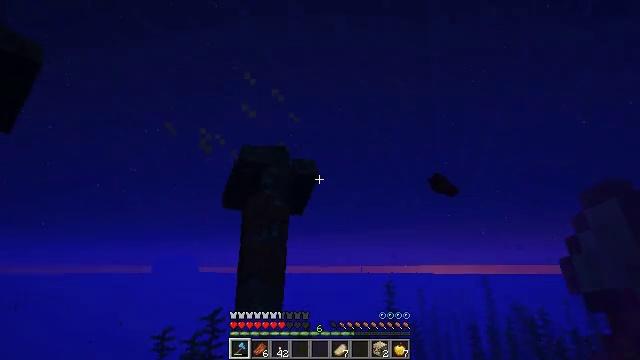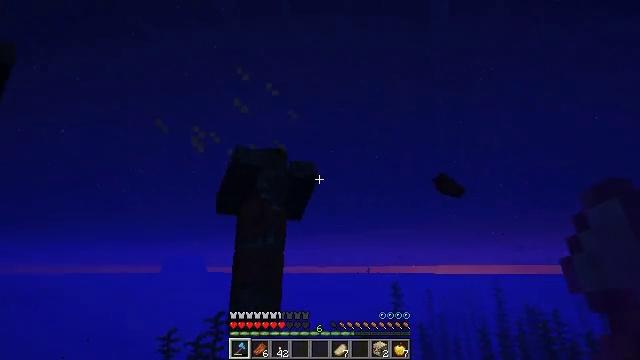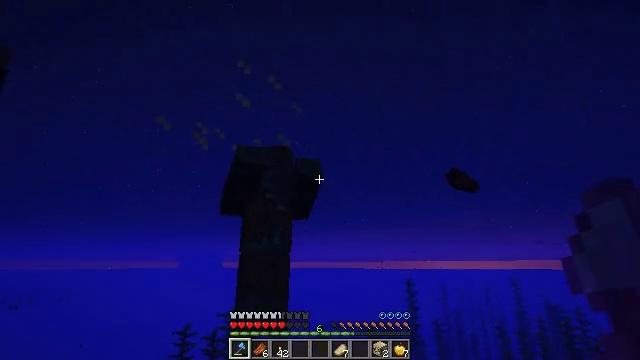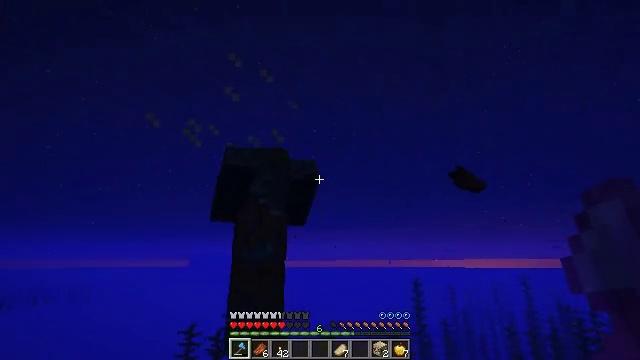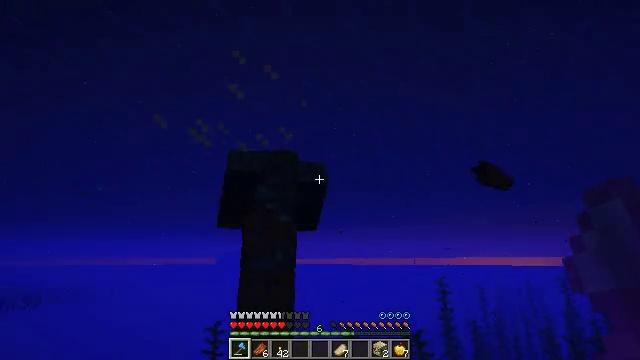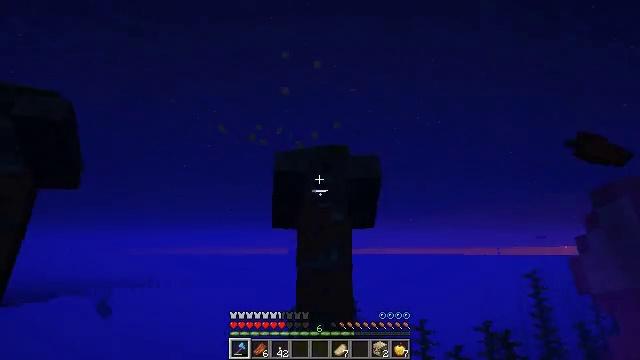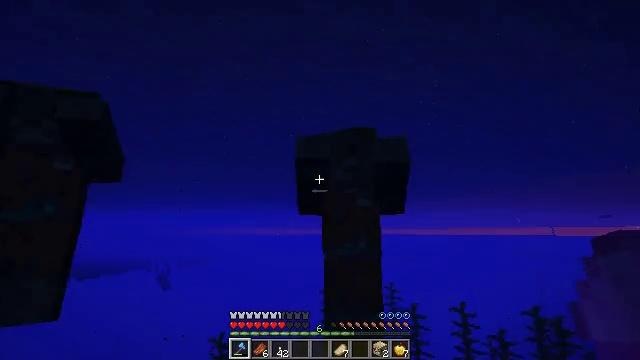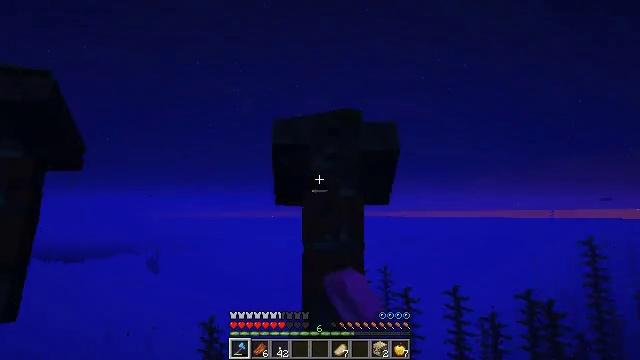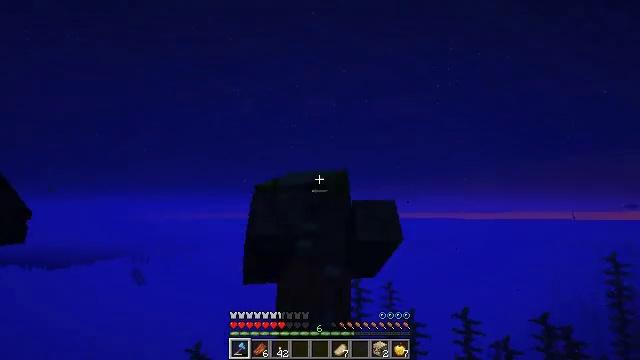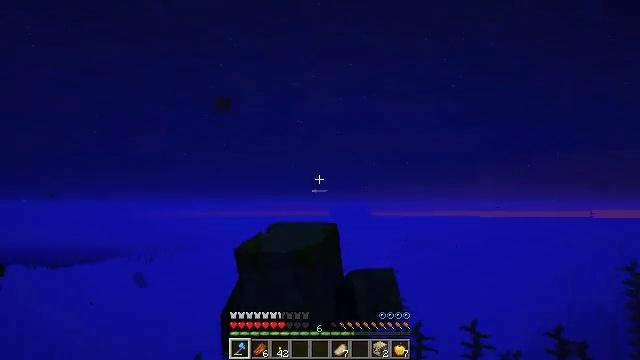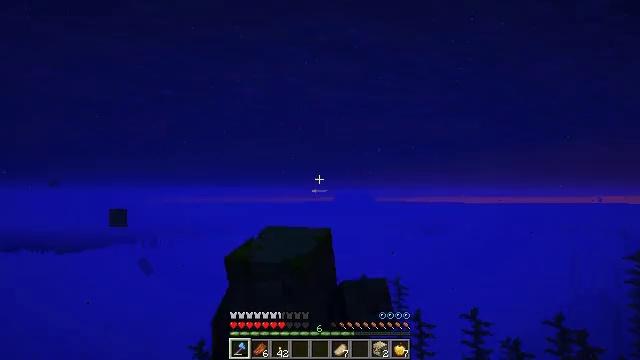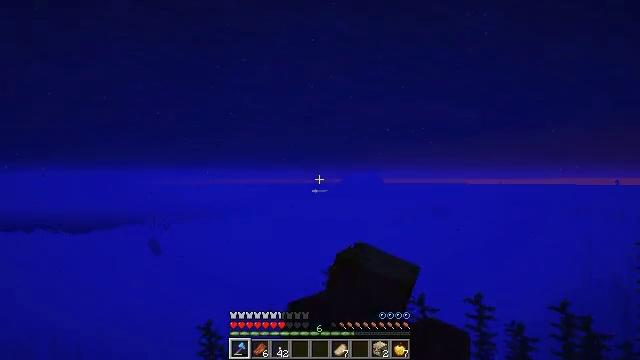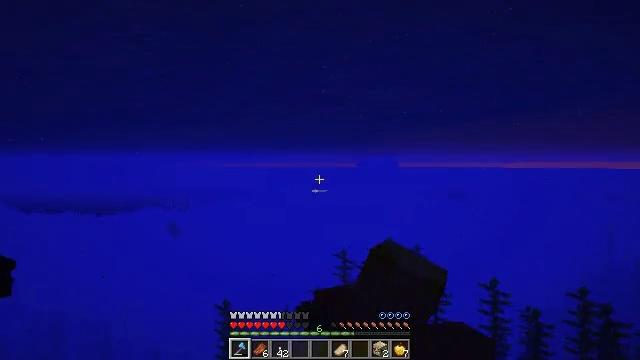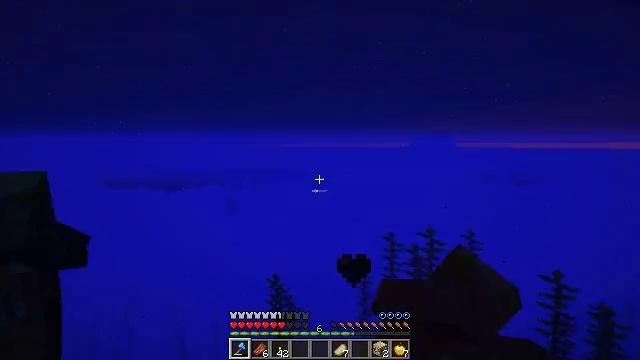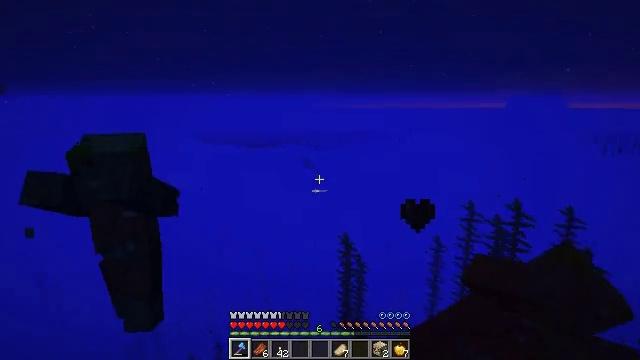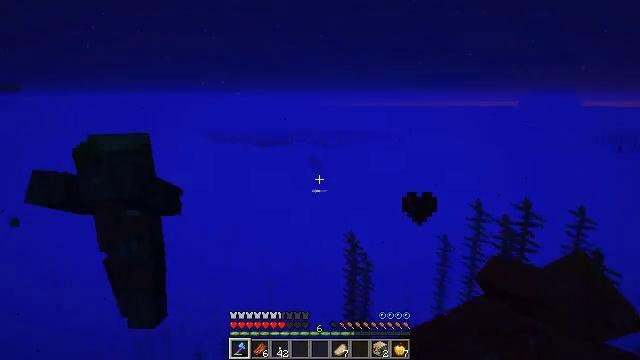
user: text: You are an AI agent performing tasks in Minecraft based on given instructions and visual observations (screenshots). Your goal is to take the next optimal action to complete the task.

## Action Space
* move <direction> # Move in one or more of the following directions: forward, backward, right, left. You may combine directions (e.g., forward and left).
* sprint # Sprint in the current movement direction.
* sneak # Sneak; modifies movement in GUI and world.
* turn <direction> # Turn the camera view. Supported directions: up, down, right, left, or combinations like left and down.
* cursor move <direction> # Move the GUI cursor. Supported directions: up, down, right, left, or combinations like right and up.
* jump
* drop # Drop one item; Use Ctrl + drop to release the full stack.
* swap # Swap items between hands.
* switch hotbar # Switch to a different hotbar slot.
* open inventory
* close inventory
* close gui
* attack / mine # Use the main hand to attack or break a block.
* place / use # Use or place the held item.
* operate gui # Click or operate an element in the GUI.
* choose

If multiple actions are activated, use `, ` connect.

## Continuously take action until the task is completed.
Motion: motion action
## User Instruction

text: Eliminate the undead.
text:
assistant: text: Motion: move forward and move right, sprint, turn left
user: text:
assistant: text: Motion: move forward and move right, sprint, turn left
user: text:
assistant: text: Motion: move forward and move right, sprint, turn left
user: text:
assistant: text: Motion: move forward and move right, sprint, turn left
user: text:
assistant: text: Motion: move forward, sprint, turn left and down
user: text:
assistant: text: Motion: move right, turn left and down, attack / mine
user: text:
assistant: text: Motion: move right, turn down, attack / mine
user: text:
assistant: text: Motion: move right, attack / mine
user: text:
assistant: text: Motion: move right, turn left
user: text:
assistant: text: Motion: move right, turn down
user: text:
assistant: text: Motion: move right, turn left and down
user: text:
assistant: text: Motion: move right, turn left and down
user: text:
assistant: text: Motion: move right, turn left and down
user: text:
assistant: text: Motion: move right, turn left and down
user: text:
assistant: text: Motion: move right, turn left
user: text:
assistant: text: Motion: move right
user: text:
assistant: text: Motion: move right
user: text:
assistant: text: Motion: move right, turn down
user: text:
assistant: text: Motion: move right, turn left and down
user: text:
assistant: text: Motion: move right, turn left and down
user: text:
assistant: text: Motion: move right, turn down
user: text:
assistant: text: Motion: move right
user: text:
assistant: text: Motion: move right
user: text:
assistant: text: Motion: move right, turn left
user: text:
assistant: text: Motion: move right, turn left
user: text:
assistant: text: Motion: move right, turn left and up
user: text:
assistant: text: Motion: move right, turn left and up
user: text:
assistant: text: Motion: move right, turn left and up
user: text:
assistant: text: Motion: move forward and move right, sprint, turn left and up
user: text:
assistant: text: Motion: move forward, sprint, turn left and up